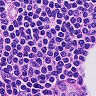
Metastatic tissue present: no